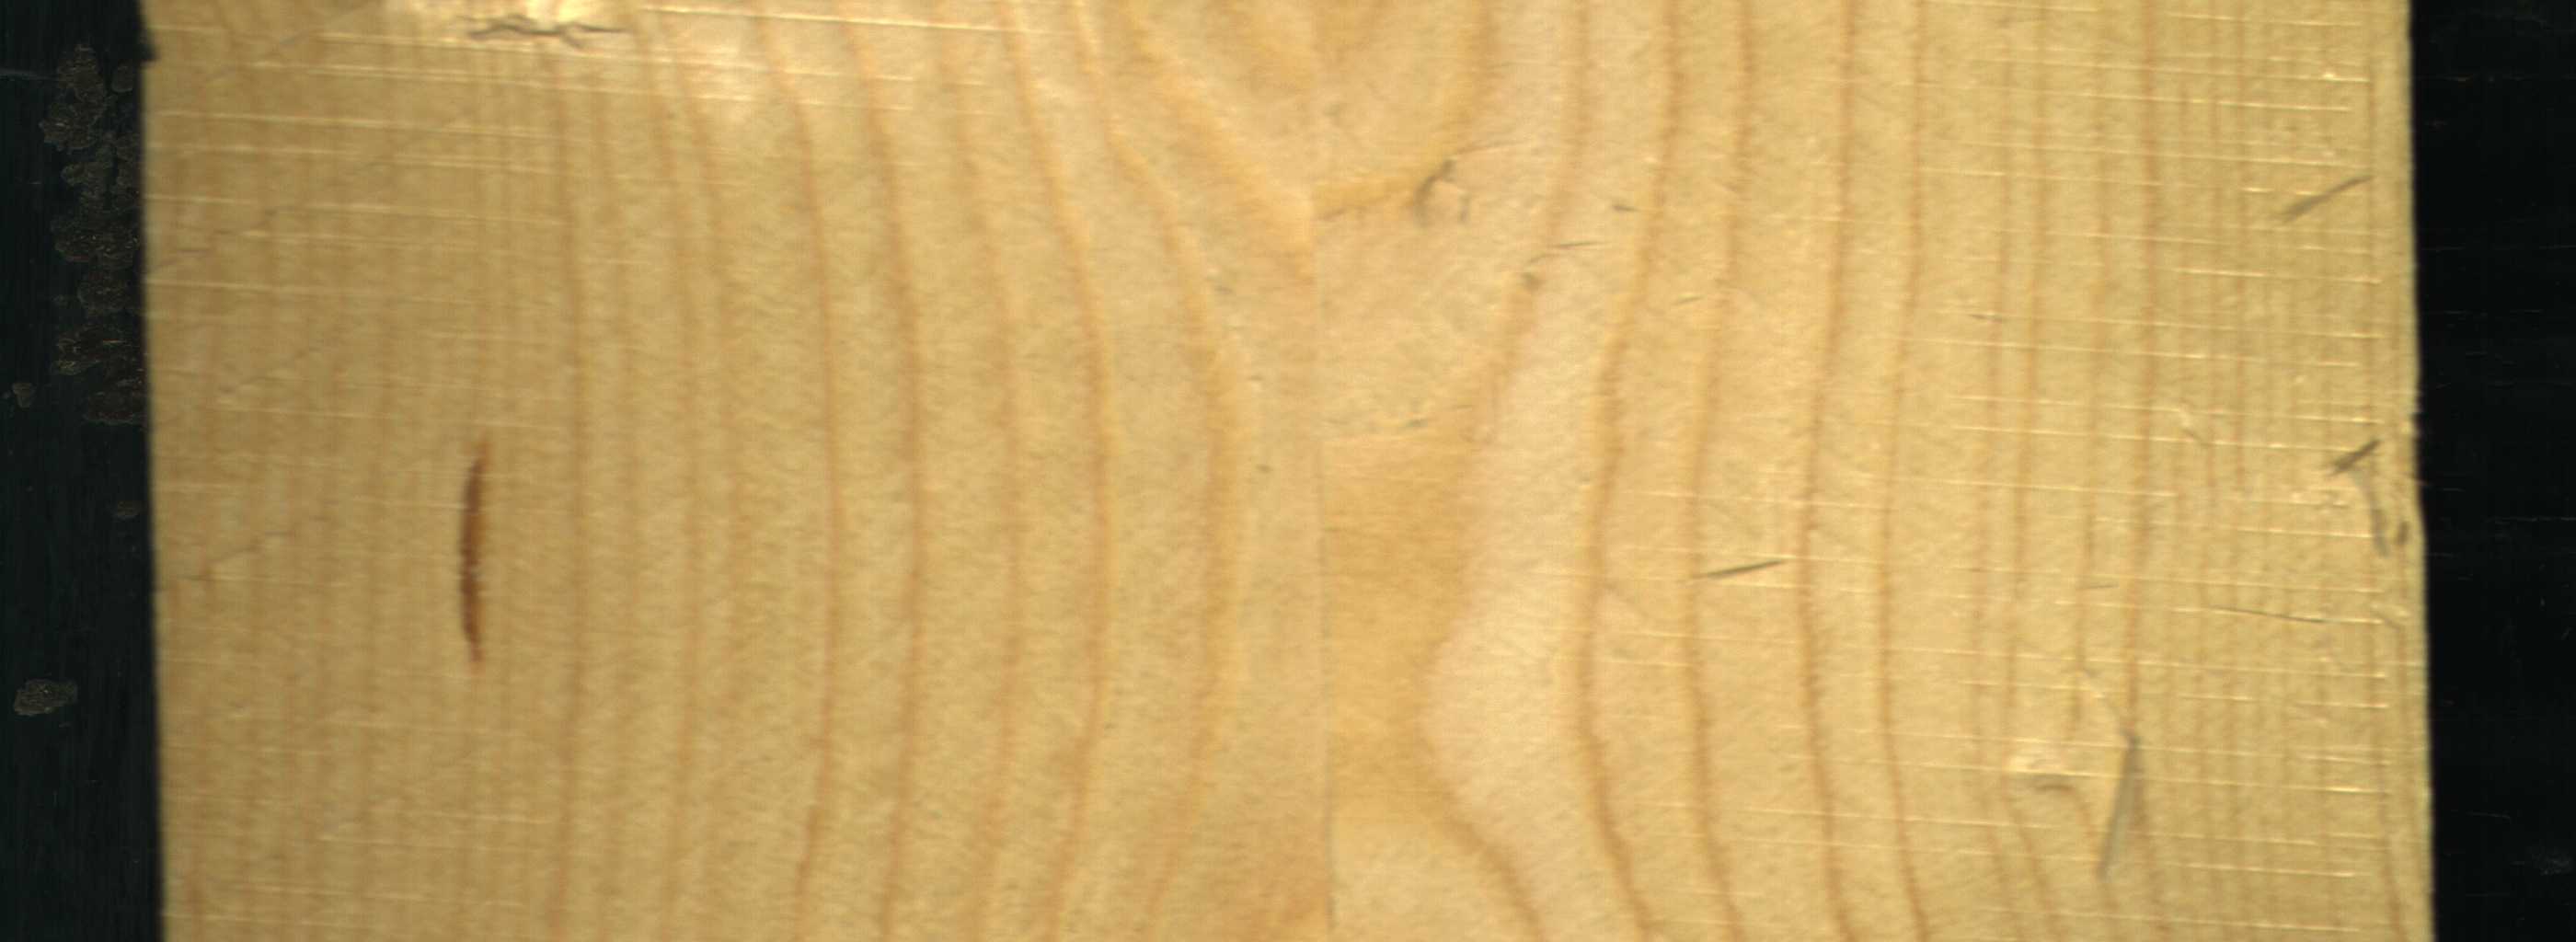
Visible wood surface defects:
resin